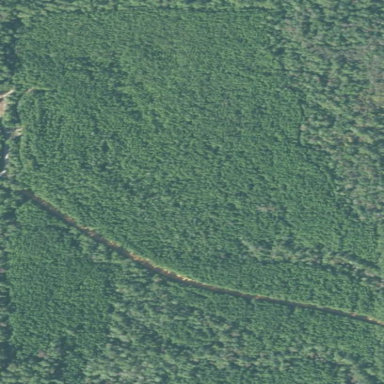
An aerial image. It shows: Forest area predominantly covered with needle-leaved trees.